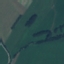
Label: Pasture